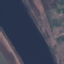
Land use / land cover class: River